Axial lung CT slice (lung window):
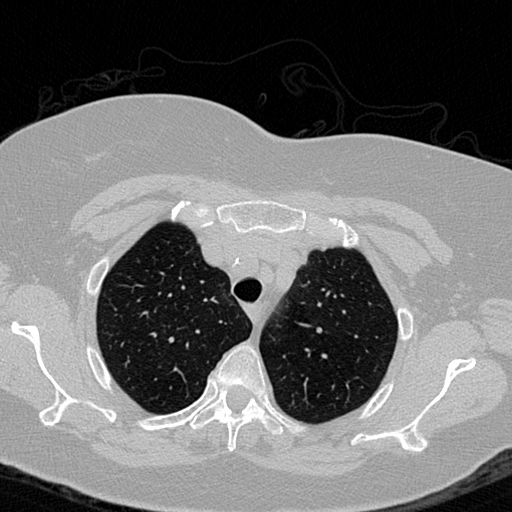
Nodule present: no